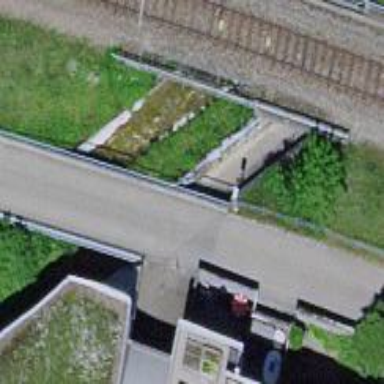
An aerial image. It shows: Footway with asphalt surface passing through tunnel.